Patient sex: M
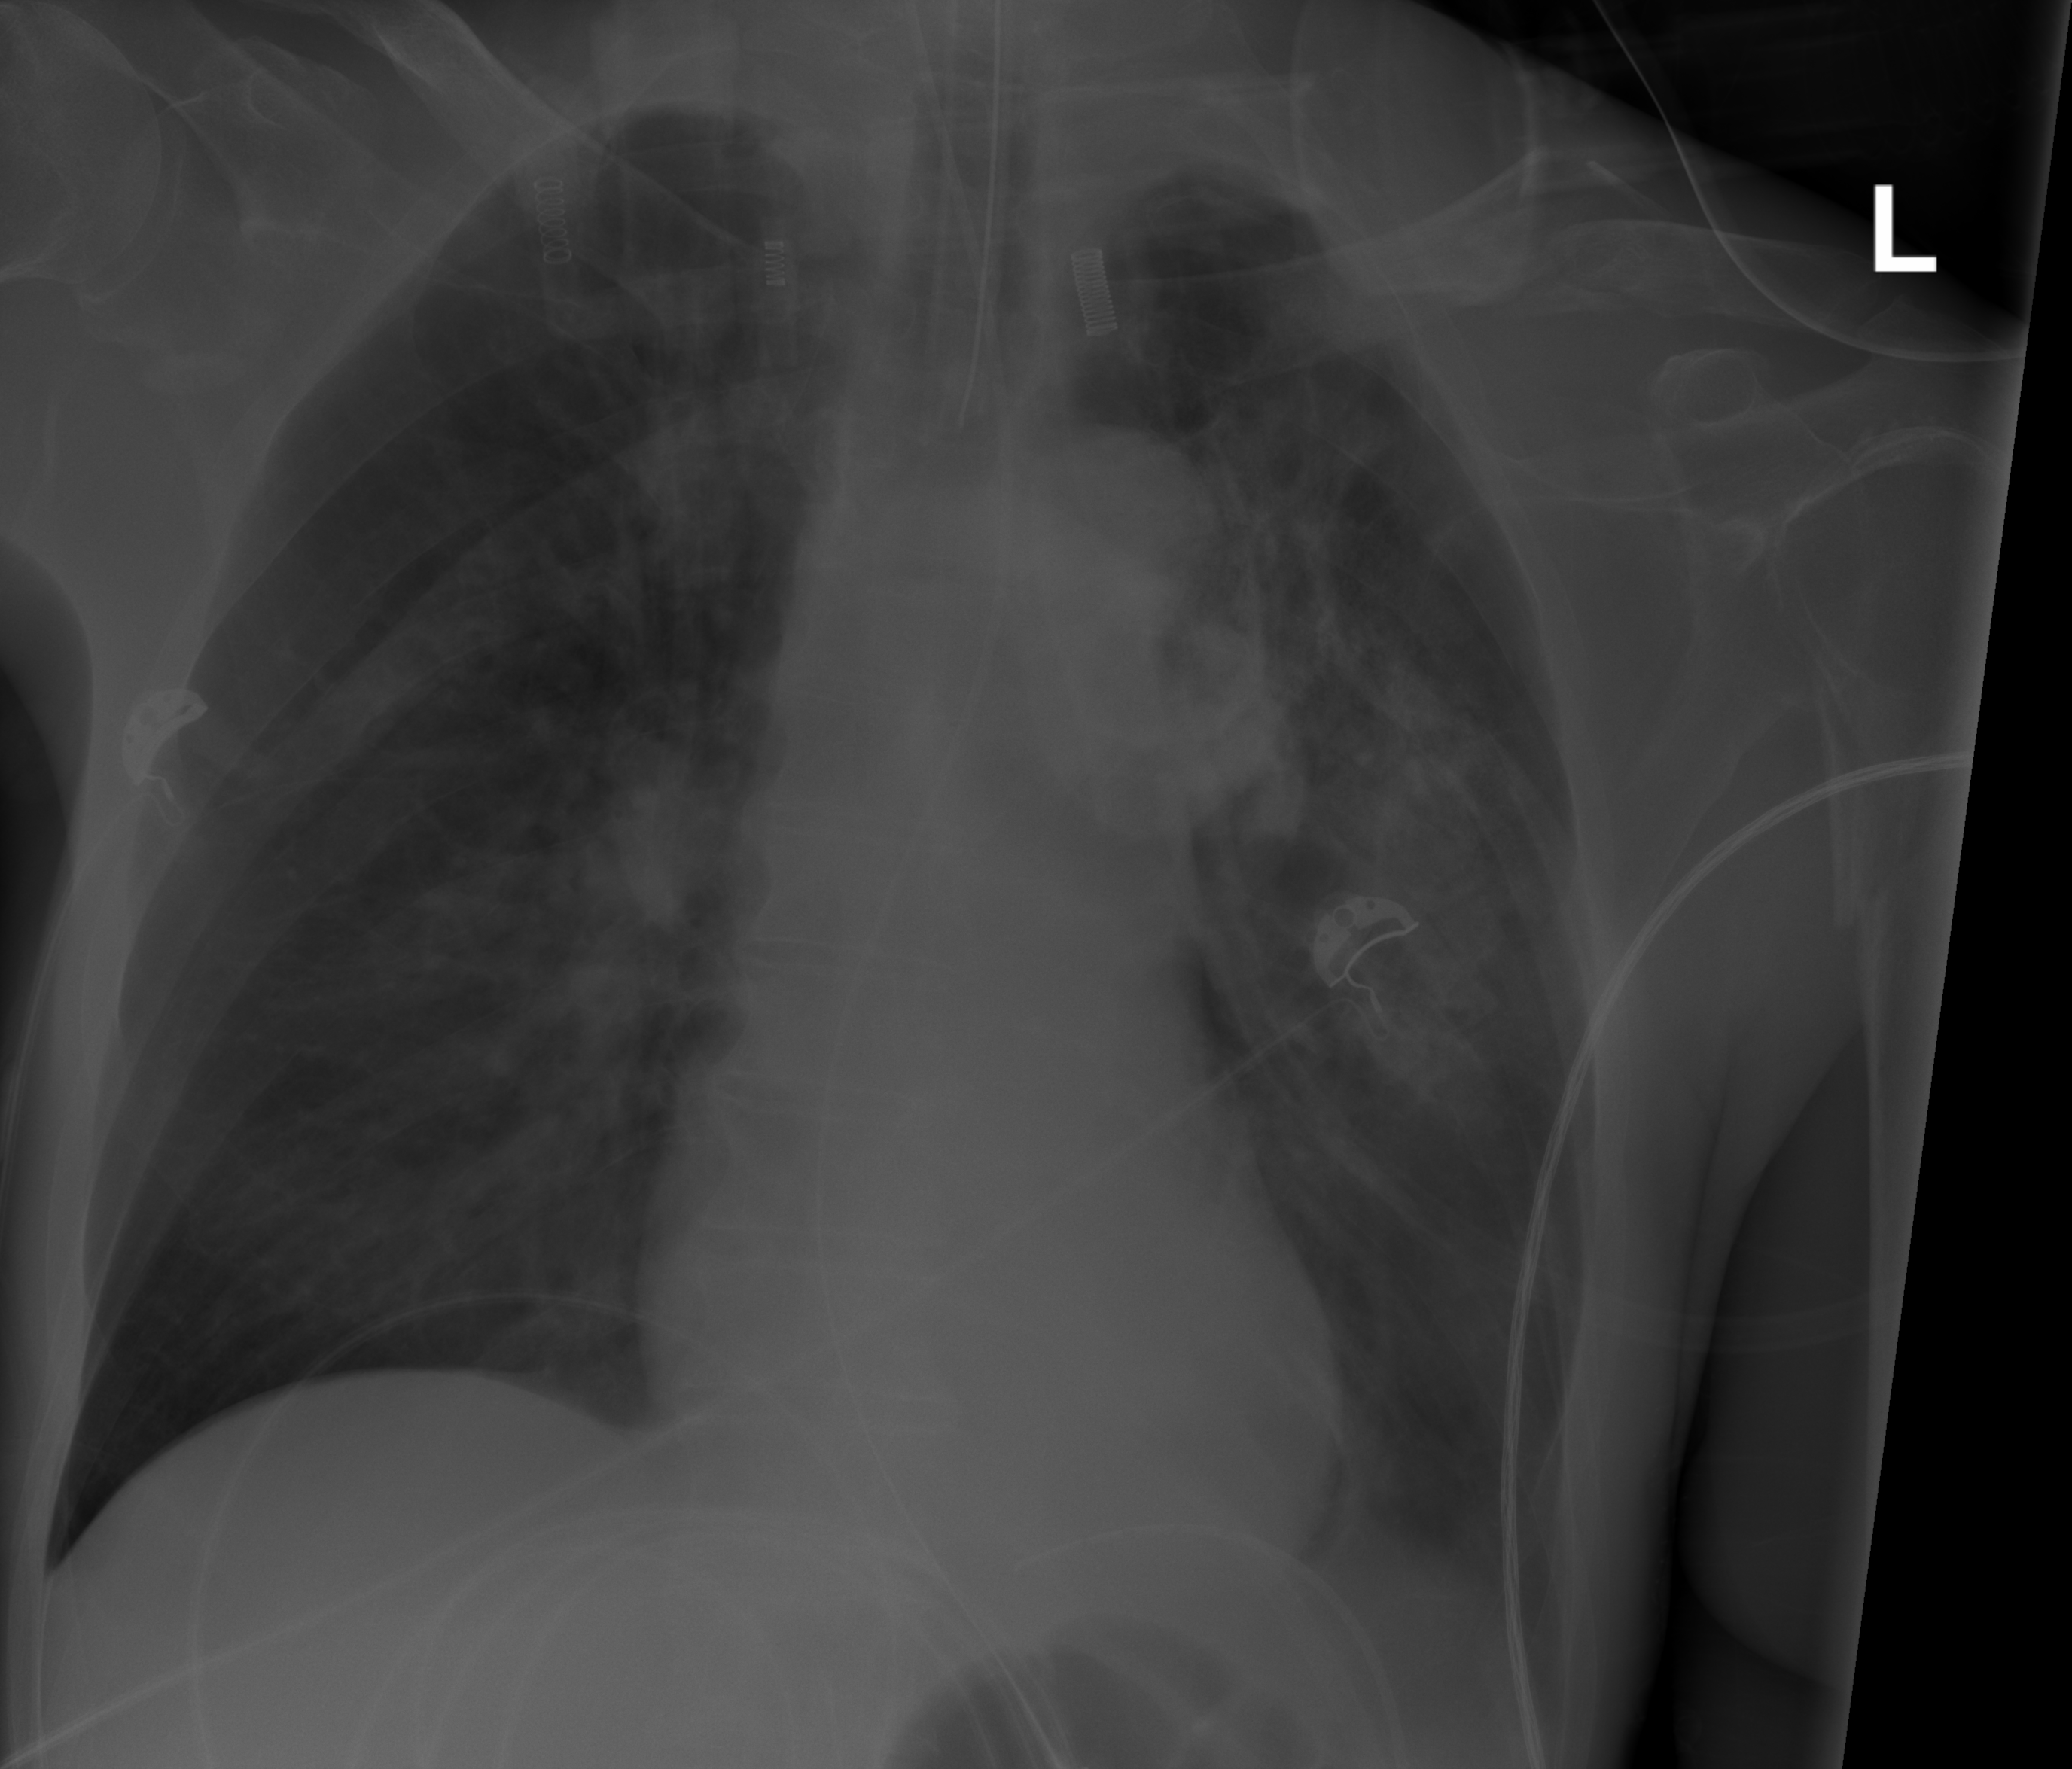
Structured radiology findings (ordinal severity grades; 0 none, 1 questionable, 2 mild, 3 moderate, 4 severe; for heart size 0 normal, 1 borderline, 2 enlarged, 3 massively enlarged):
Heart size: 1
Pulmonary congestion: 0
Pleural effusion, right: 0
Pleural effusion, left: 2
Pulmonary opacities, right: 0
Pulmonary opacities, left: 3
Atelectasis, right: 0
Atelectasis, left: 2